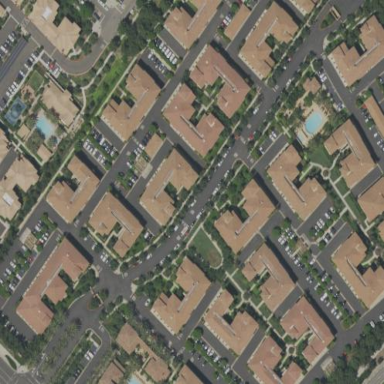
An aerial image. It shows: Residential area with apartments.